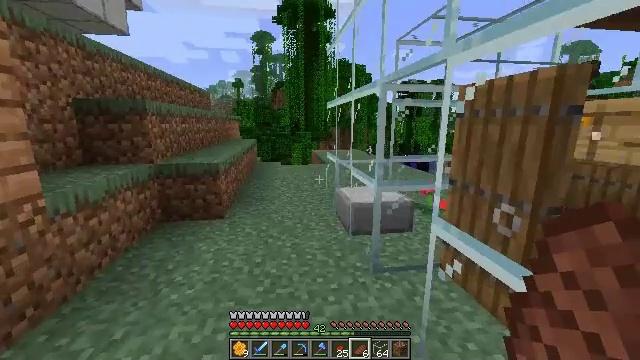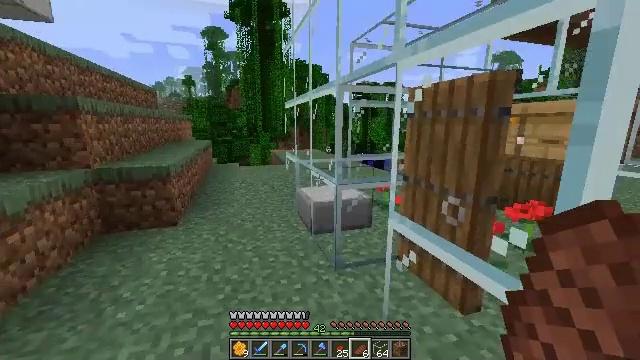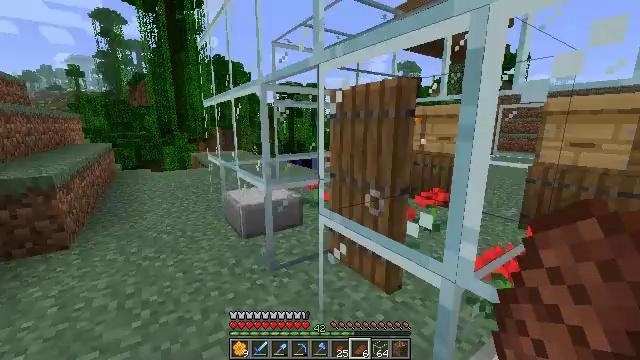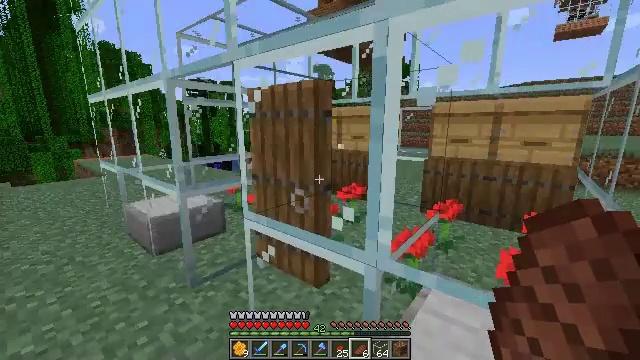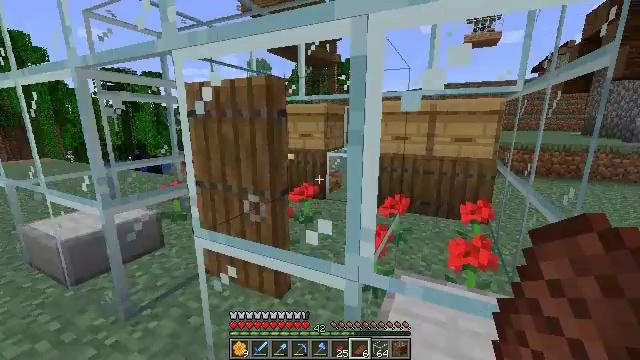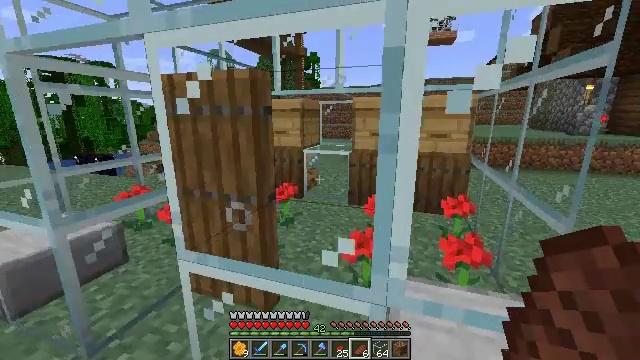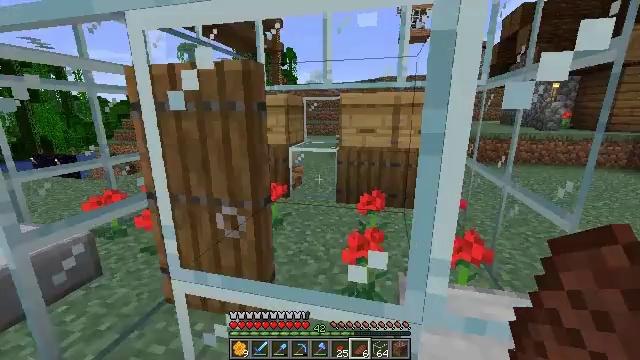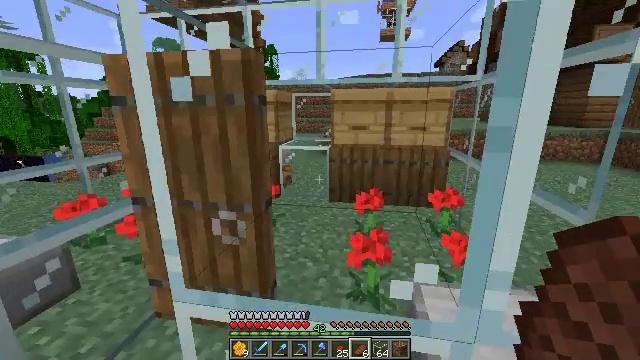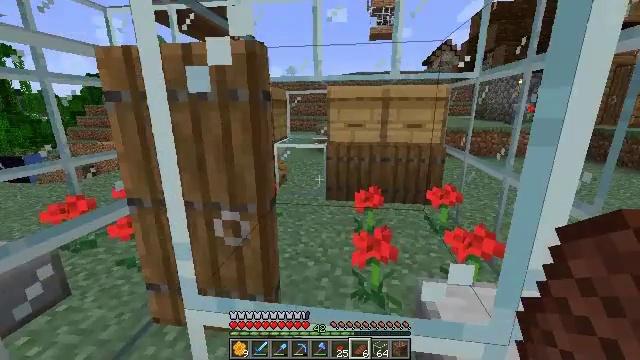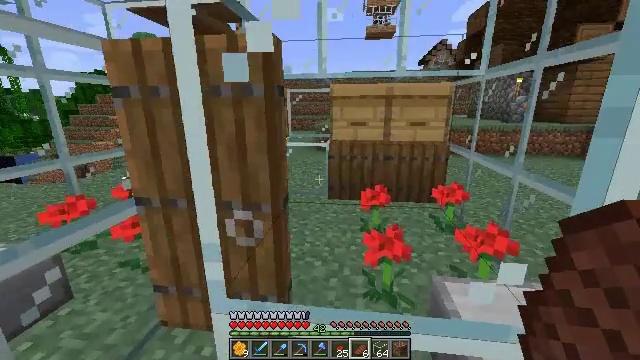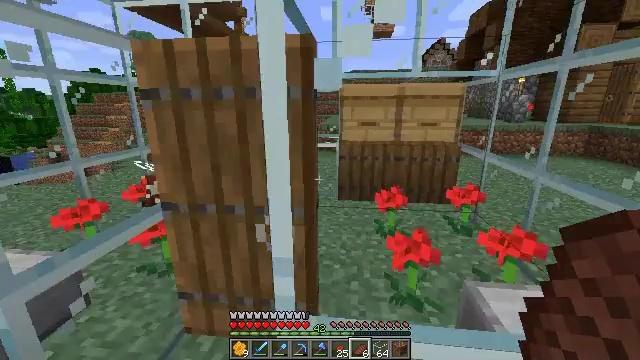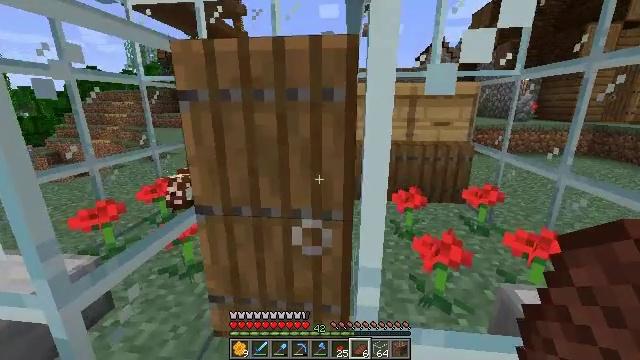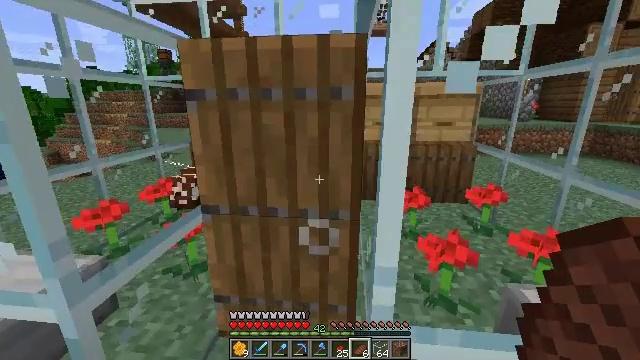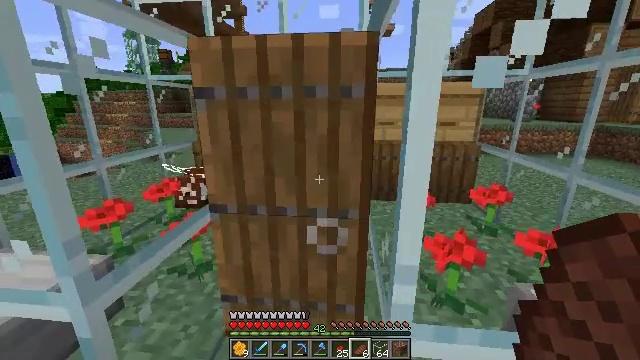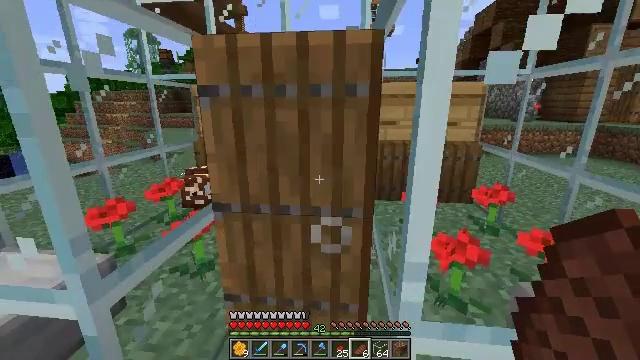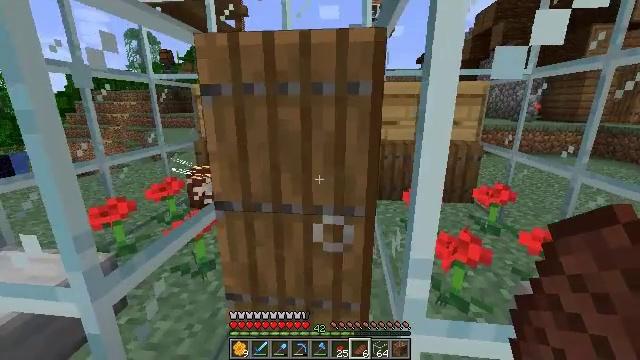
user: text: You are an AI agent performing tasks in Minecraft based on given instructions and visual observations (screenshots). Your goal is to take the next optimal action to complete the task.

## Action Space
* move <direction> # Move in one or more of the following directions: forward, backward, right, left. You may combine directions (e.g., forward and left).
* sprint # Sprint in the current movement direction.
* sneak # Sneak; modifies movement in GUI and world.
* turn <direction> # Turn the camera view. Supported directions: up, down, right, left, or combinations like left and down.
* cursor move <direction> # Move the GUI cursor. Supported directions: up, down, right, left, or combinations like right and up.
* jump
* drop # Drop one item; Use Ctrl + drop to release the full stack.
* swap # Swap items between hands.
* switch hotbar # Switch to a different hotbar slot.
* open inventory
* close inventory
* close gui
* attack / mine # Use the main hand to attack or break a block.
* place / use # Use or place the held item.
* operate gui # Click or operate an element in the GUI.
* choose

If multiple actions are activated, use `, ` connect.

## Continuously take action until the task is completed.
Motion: motion action
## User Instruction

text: Attack the smooth stone slab to gather it.
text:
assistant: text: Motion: turn right
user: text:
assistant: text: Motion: turn right
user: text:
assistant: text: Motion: move forward and move left, turn right
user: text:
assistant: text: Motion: move forward and move left, turn right
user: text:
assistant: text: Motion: move forward and move left, turn right and down
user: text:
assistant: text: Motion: move forward and move left, turn right
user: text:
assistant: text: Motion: move forward and move left, turn right
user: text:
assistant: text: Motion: move left, turn right
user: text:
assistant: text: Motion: move left
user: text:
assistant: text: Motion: move left
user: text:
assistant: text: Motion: no_op
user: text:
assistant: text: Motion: no_op
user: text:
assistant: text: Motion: no_op
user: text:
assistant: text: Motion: no_op
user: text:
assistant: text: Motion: no_op
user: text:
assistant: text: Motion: no_op
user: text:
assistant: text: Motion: turn left
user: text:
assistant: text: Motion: turn left
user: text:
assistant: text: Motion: move left, turn left
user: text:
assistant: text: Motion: move left
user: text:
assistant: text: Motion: move left
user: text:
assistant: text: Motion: move left, turn right
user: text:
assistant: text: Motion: move left, turn right and down
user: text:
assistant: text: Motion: move left, turn right
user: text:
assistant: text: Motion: move left, turn right and down
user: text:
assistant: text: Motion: turn right
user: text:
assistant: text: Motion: no_op
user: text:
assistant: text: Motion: no_op
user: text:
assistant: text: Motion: no_op
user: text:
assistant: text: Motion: no_op